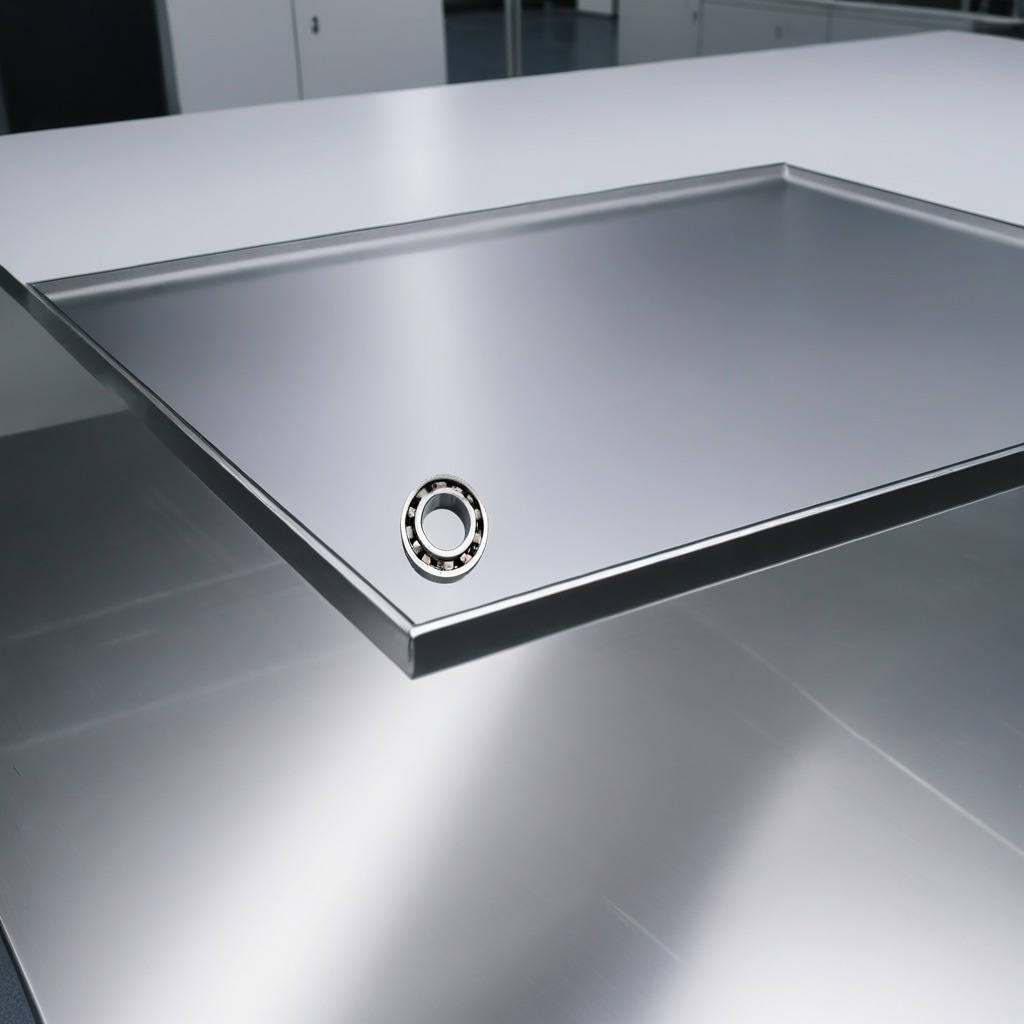
A metal ball bearing is lying on a stainless steel table in a high-end prototyping lab.